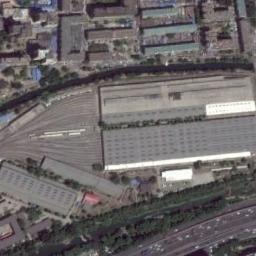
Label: railway_station